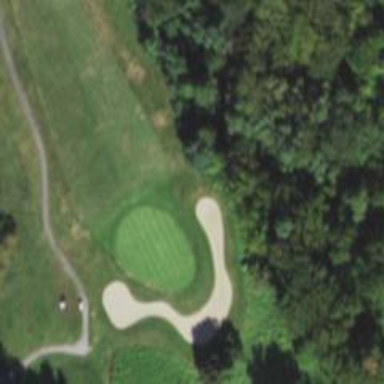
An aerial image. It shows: Sandy area is golf bunker.